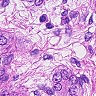
Metastatic tissue present: yes